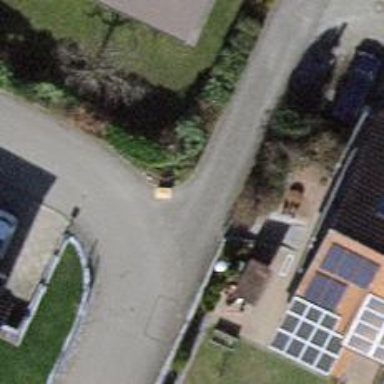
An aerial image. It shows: Smooth asphalt road in residential area.